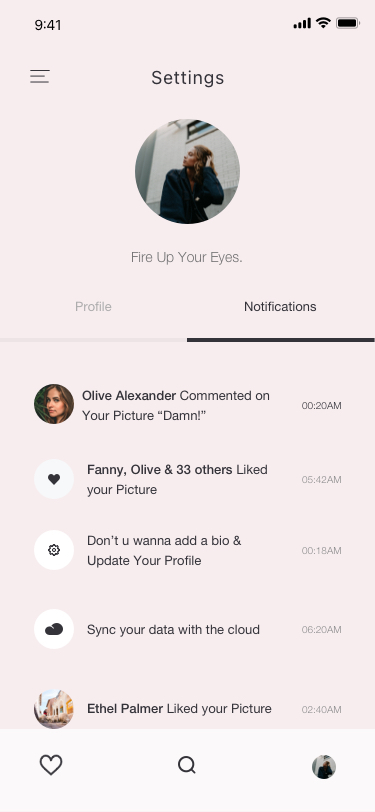
Text in this UI design:
00:20AM
Olive Alexander Commented on Your Picture “Damn!”
05:42AM
Fanny, Olive & 33 others Liked your Picture
00:18AM
Don’t u wanna add a bio & Update Your Profile
06:20AM
Sync your data with the cloud
02:40AM
Ethel Palmer Liked your Picture
Notifications
Profile
Fire Up Your Eyes.